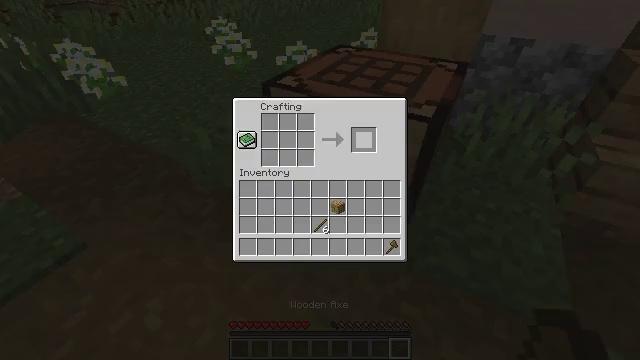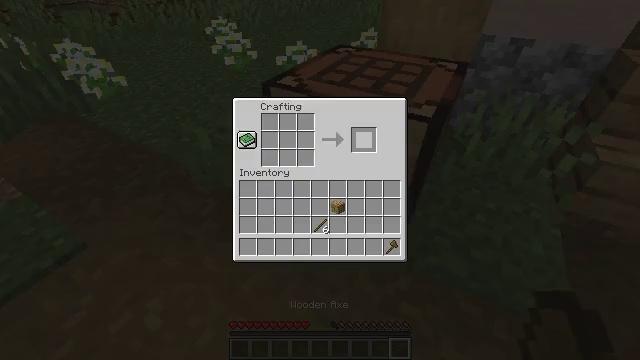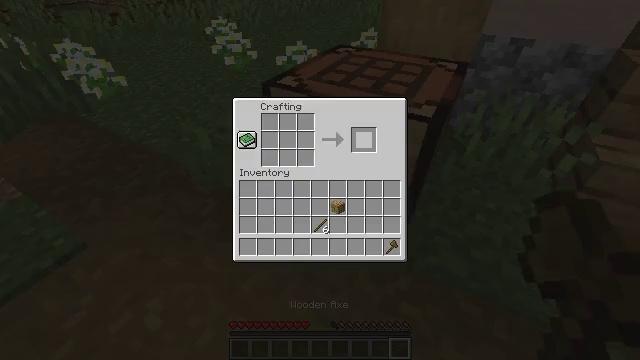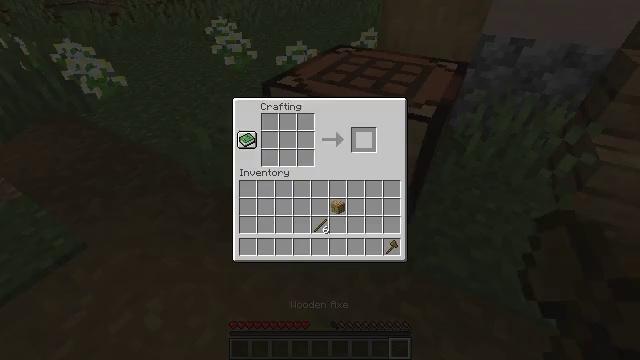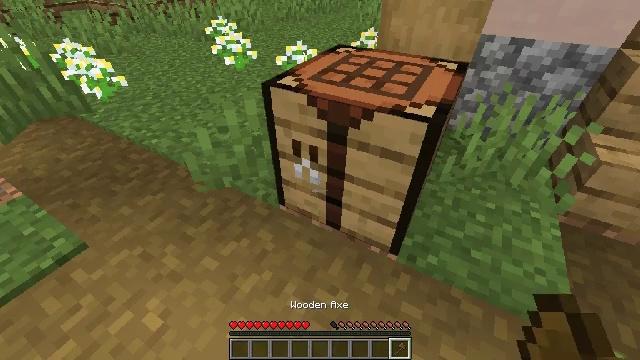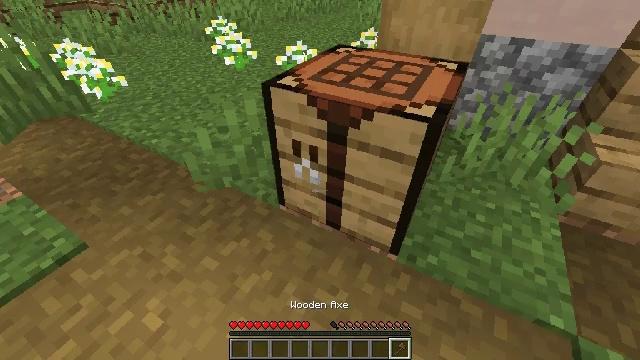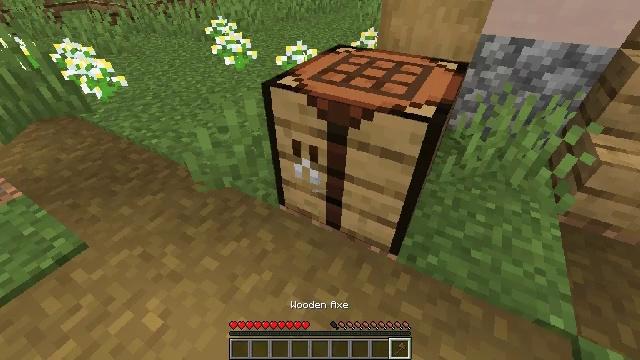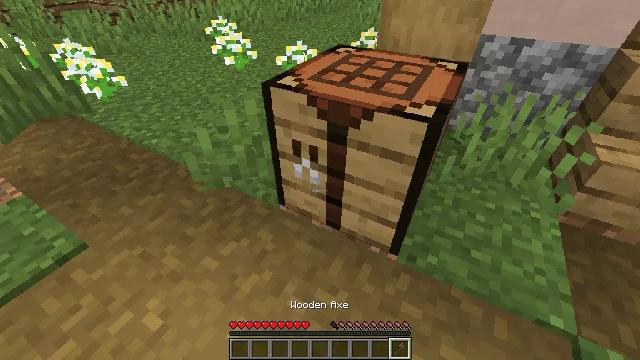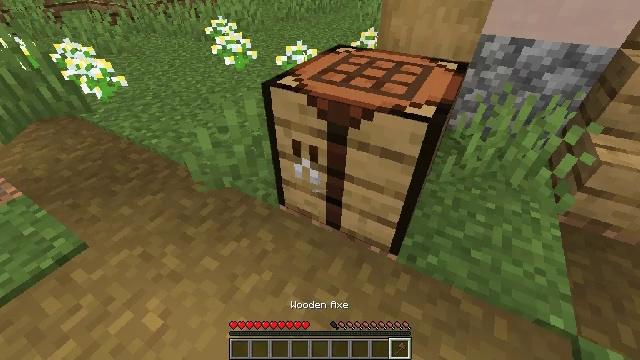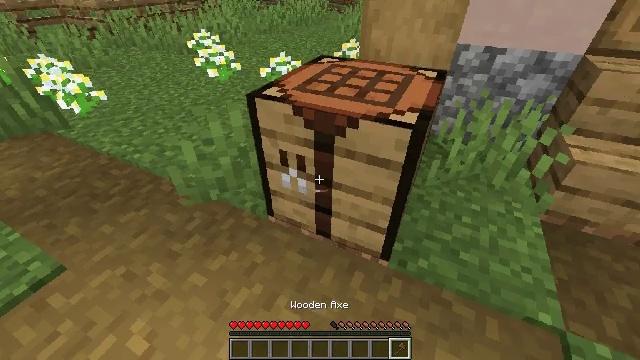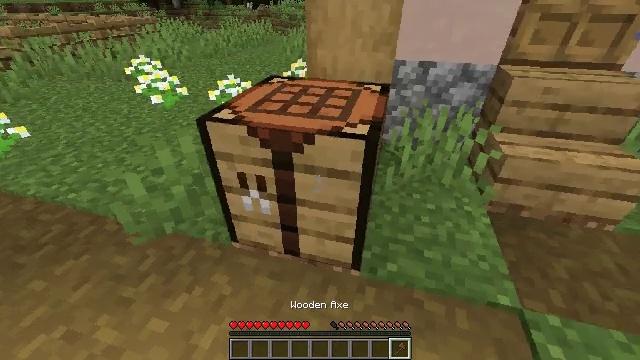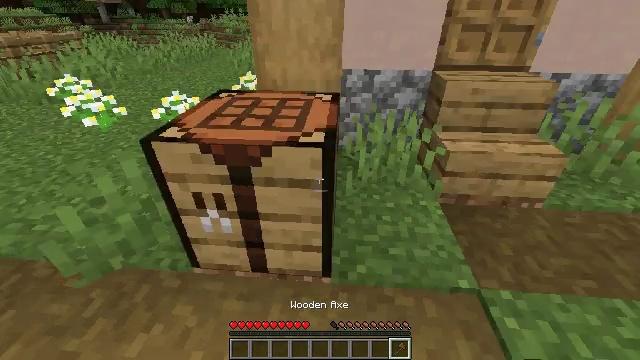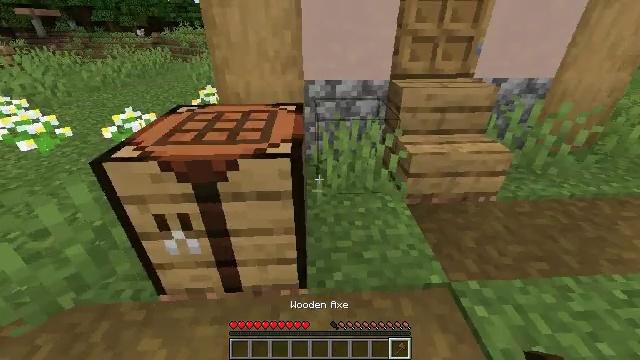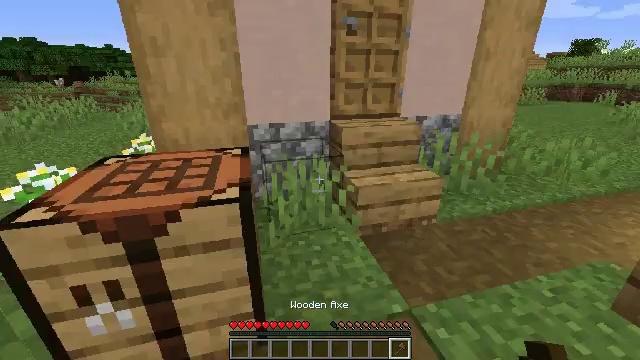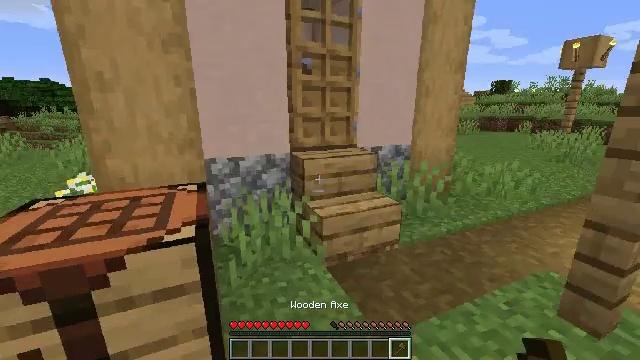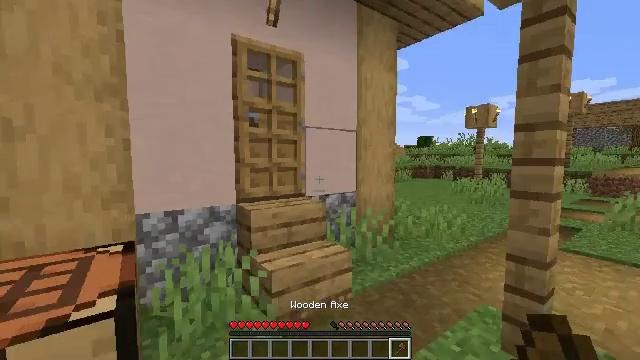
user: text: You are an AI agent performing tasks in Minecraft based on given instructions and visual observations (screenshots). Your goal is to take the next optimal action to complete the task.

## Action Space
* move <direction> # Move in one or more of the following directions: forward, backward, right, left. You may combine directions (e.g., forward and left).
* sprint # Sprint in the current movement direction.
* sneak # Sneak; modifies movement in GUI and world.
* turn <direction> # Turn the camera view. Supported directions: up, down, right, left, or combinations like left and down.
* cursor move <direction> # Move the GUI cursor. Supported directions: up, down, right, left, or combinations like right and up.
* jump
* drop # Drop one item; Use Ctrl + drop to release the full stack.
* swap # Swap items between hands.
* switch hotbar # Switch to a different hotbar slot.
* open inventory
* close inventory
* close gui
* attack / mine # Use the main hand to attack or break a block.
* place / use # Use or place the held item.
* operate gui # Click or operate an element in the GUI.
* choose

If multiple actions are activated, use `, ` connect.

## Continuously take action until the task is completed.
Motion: motion action
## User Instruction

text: Destroy the wall torch to gather it.
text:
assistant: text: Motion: sneak, open gui
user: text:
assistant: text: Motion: sneak
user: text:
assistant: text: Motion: sneak
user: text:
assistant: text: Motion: no_op
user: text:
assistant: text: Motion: close gui
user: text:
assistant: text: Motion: open inventory
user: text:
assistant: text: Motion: no_op
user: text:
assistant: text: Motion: no_op
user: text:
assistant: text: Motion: turn right and up
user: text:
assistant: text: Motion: turn right and up
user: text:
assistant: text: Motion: turn right and up
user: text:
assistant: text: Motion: turn right and up
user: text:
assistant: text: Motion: turn right and up
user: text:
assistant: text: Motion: turn right and up
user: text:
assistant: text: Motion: turn right and up
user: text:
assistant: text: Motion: turn right and up
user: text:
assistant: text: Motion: turn up
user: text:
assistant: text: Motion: turn down
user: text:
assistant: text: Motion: no_op
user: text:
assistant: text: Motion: no_op
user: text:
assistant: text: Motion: no_op
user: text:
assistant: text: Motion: no_op
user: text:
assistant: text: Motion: turn right and up
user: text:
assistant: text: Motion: turn right and up
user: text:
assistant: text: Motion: turn right and up
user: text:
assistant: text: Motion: turn right and up
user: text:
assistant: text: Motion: turn right and up
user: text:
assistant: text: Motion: turn up, attack / mine
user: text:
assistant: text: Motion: attack / mine
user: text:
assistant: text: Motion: attack / mine